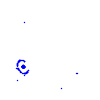
Particle: kaon